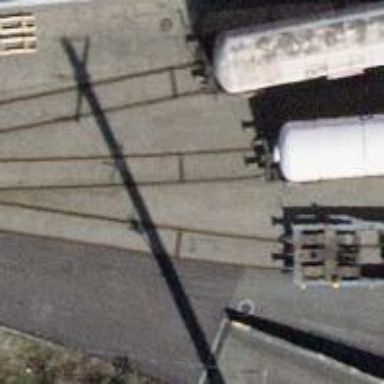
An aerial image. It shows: Single railway spur track.